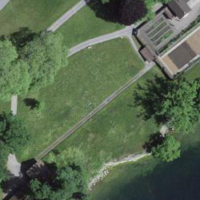
EUNIS habitat code: 24
Species observed at this site:
Allium ursinum